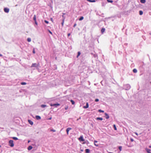
Tumor epithelial tissue: no
Tumor-associated stroma tissue: no
Normal tissue: yes